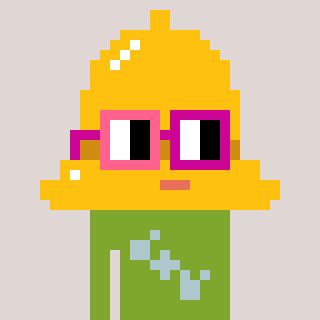
a pixel art character with square pink and red glasses, a bell-shaped head and a slimegreen-colored body on a warm background